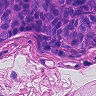
Metastatic tissue present: yes